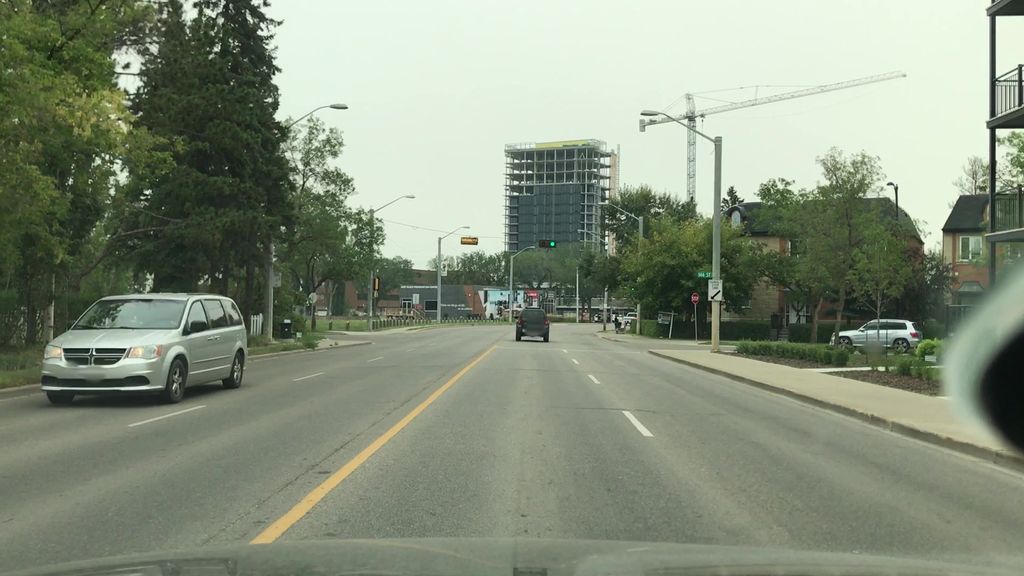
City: edmonton